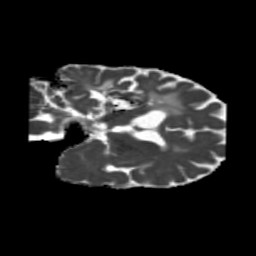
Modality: MD
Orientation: coronal
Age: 51
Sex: female
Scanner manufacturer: siemens
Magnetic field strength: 3 T
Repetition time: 5.25 s
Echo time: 0.08 s